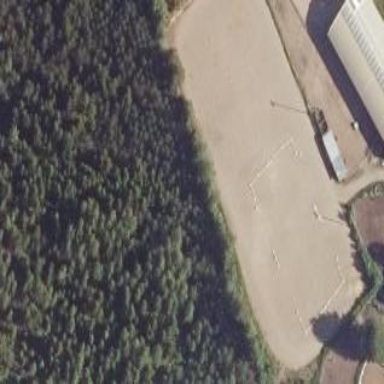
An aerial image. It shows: Equestrian pitch used for leisure and sports activities.